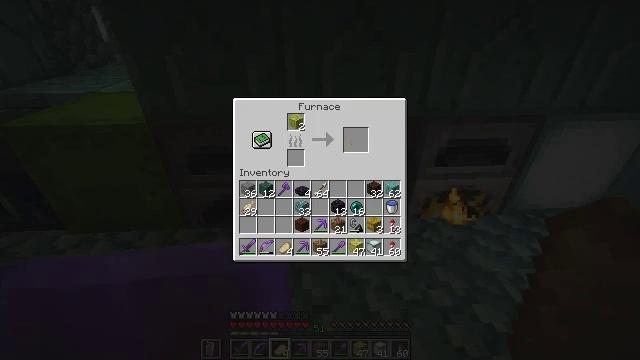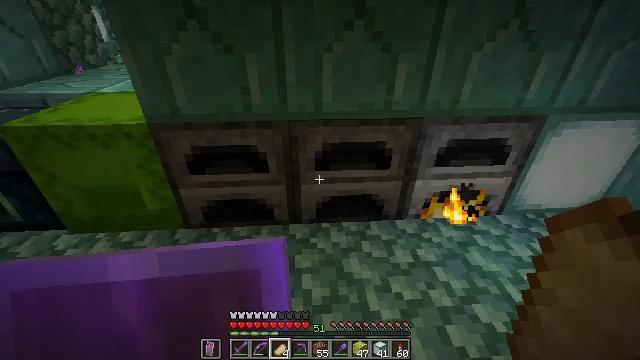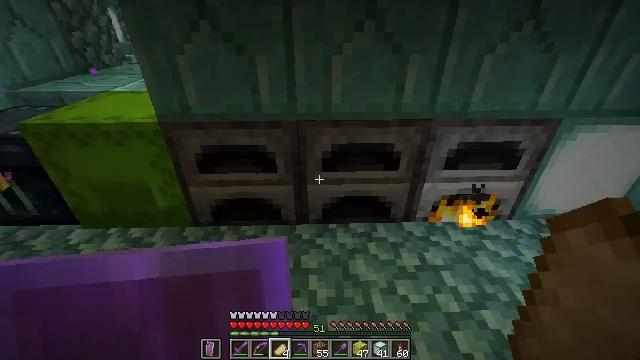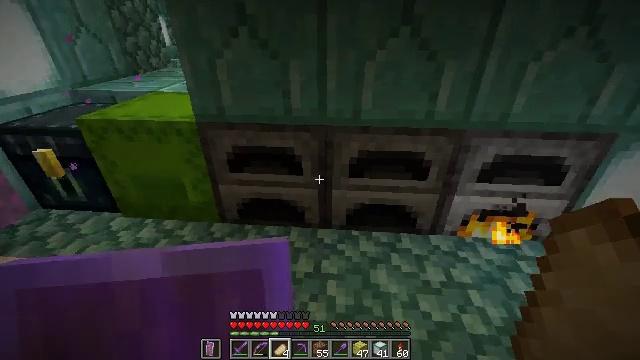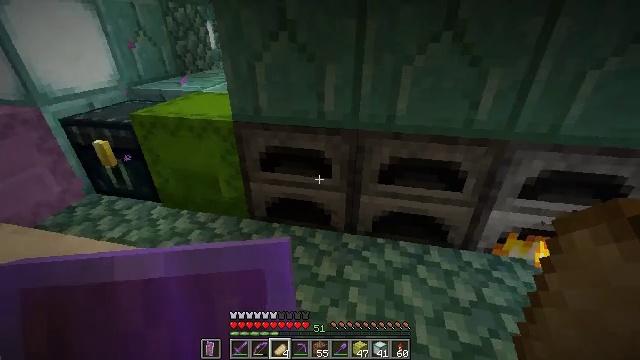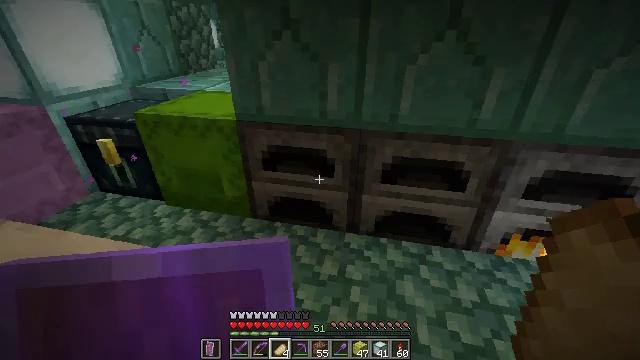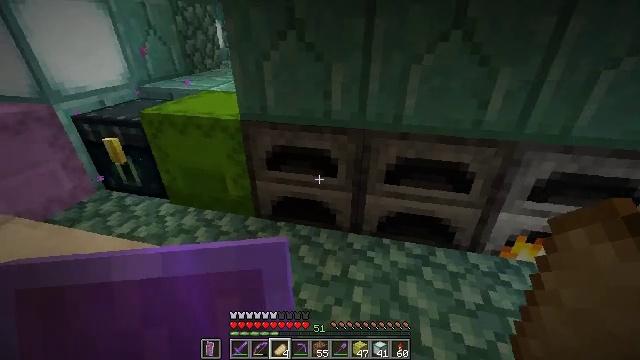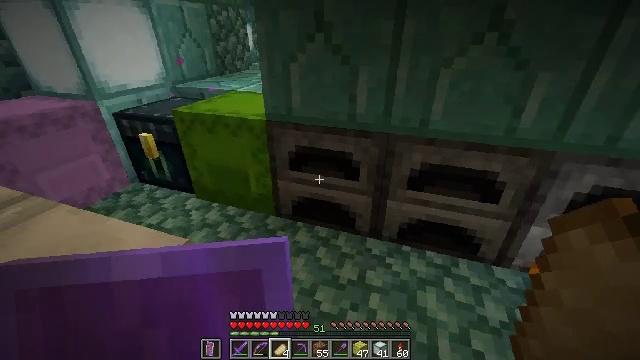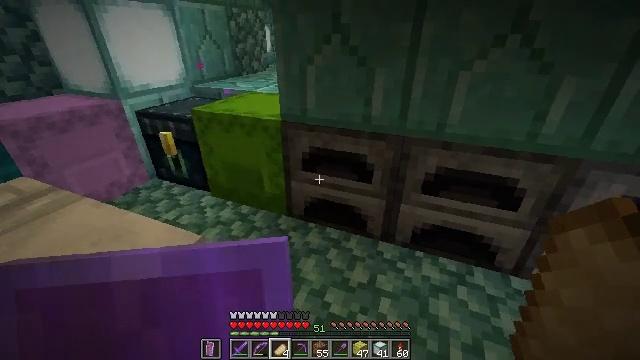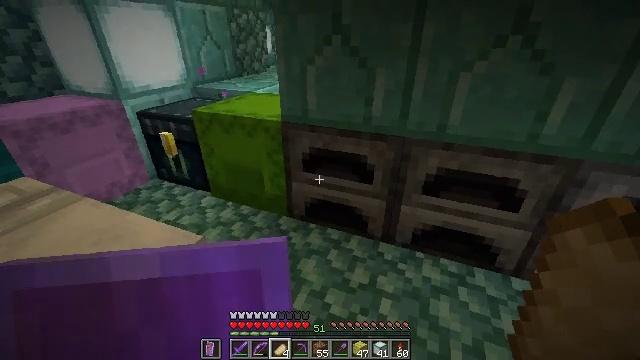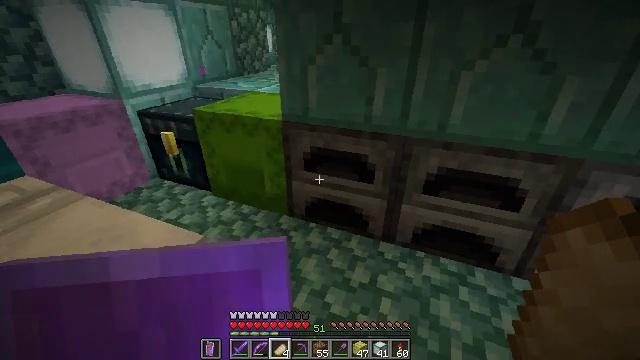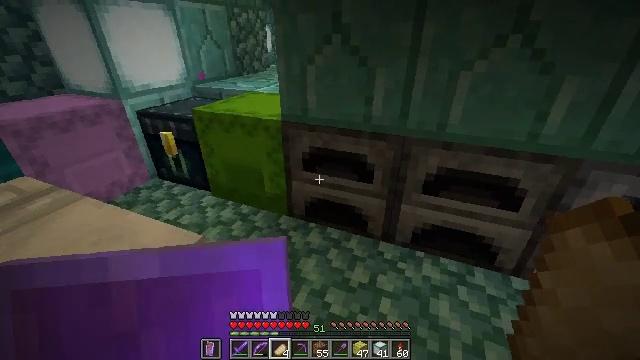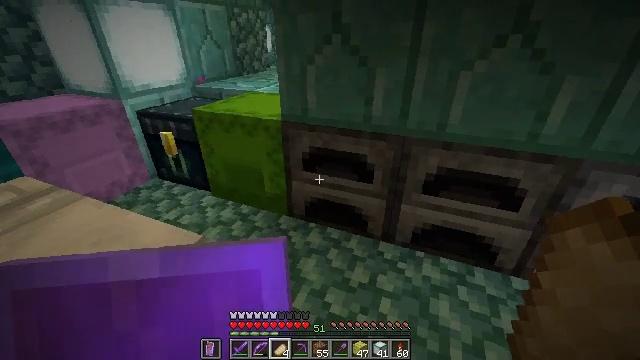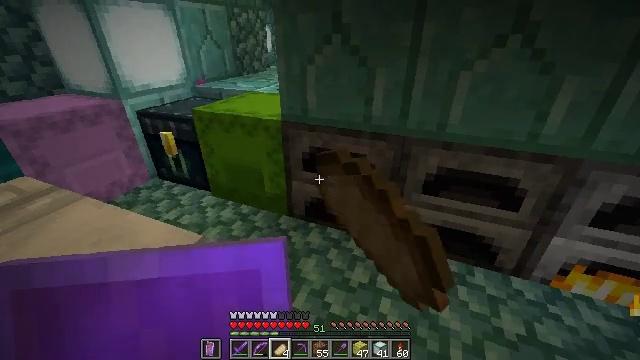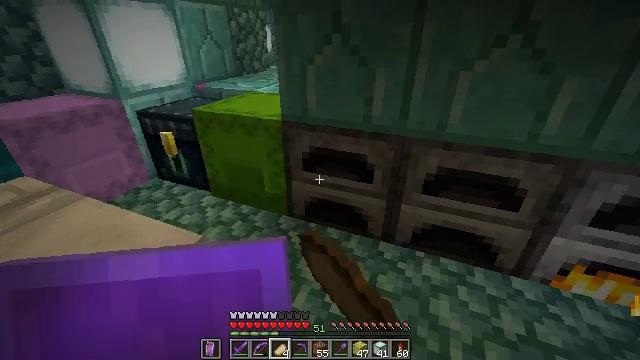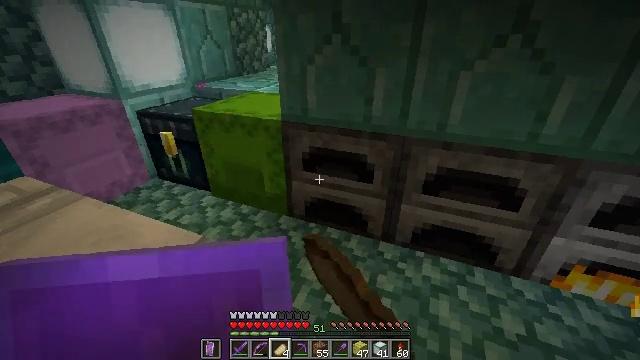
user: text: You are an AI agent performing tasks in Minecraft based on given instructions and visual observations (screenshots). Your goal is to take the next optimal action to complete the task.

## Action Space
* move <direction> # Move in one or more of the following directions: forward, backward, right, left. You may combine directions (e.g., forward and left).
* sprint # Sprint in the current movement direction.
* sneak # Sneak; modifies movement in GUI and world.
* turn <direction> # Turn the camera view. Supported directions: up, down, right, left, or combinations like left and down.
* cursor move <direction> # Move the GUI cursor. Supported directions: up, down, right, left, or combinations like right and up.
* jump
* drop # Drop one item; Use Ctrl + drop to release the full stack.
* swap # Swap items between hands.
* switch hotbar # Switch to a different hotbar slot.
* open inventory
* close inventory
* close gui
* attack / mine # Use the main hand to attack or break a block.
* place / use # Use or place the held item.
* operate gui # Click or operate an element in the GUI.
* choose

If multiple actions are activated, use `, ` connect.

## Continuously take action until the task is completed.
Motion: motion action
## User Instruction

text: craft item sponge
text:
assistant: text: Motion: no_op
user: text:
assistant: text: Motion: turn left
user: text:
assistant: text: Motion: turn left and up
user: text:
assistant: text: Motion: turn left
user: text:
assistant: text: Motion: no_op
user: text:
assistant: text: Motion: no_op
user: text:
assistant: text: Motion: turn left
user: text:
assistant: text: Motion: turn left
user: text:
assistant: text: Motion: no_op
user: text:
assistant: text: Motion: no_op
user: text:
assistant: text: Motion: no_op
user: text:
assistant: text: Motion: use / place
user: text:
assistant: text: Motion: use / place
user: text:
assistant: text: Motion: use / place
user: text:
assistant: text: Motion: no_op
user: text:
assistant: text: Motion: no_op
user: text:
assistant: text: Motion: turn right
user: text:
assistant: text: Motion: no_op
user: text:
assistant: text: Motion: no_op
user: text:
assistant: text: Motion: no_op
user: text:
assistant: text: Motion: no_op
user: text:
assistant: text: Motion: turn right
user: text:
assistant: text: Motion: no_op
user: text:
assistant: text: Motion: sneak
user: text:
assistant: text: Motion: sneak
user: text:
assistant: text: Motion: sneak
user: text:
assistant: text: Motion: sneak
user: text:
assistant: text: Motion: sneak
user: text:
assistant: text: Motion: sneak
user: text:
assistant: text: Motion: sneak